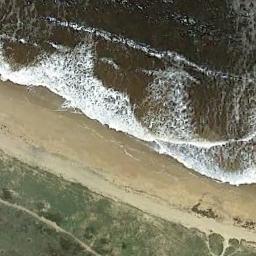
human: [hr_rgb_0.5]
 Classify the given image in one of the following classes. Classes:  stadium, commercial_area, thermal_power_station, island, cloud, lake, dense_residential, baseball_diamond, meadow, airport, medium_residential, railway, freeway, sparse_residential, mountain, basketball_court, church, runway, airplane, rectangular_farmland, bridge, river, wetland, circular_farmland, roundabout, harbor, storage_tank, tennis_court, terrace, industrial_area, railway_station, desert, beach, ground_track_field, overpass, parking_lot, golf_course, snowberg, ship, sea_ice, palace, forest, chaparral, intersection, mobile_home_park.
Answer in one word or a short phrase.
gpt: beach